Interaction volume radius: 10 \u00c5
Interaction volume height: 25 \u00c5
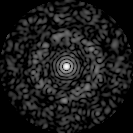
Disorder parameter: 0.8546